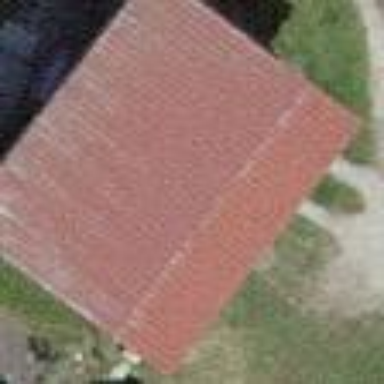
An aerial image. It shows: Shed.